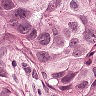
Metastatic tissue present: yes